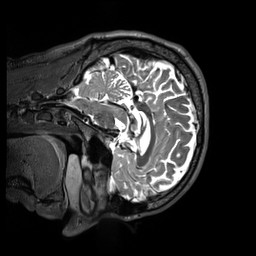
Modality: T2w
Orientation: sagittal
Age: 49
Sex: female
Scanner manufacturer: siemens
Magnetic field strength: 3 T
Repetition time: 3.2 s
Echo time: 0.412 s